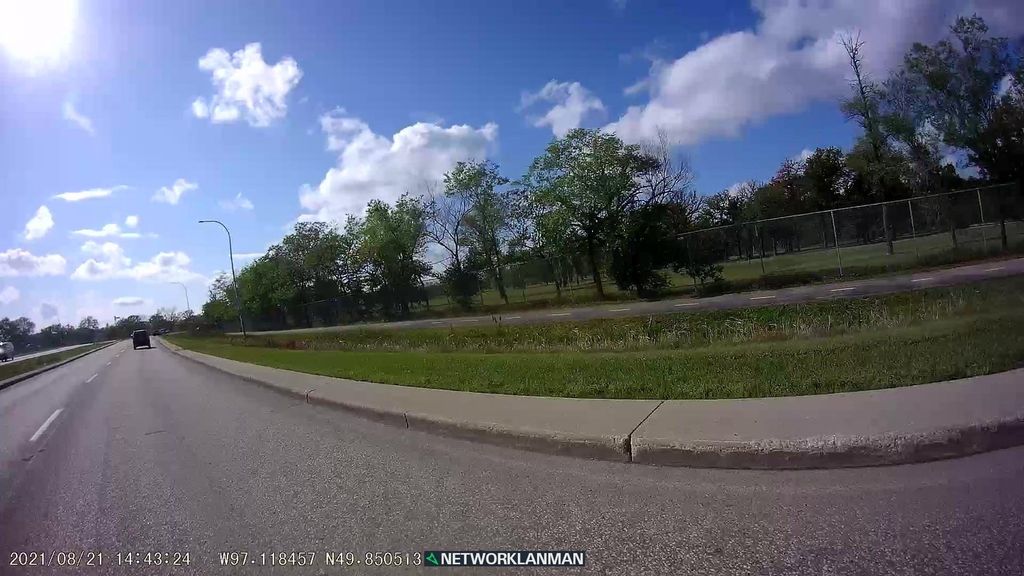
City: winnipeg